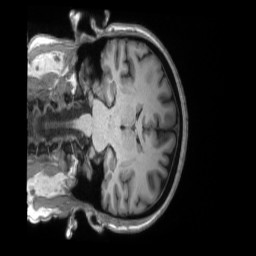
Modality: T1w
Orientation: coronal
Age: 44
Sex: female
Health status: ill
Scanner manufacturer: siemens
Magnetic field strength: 3 T
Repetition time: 2.2 s
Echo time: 0.00157 s